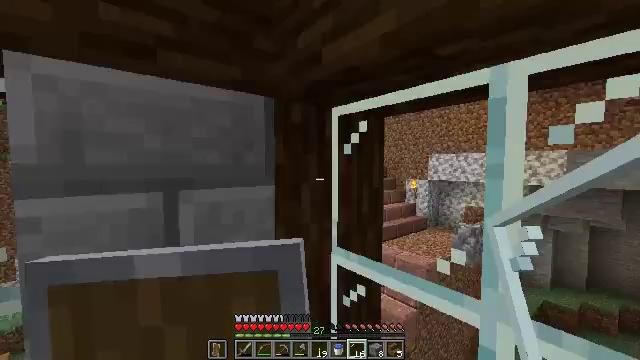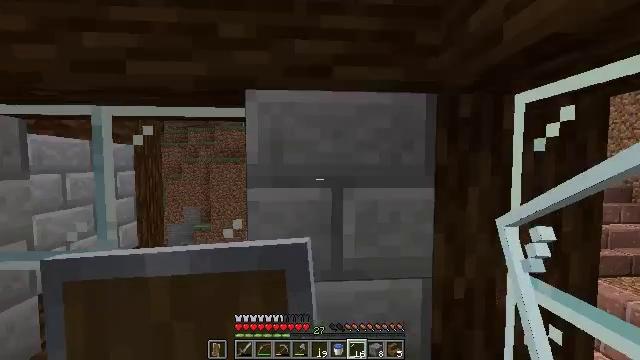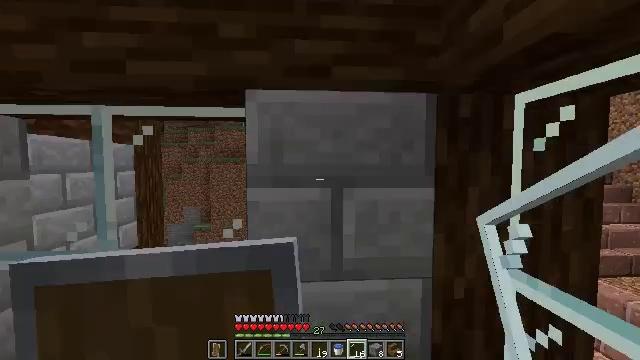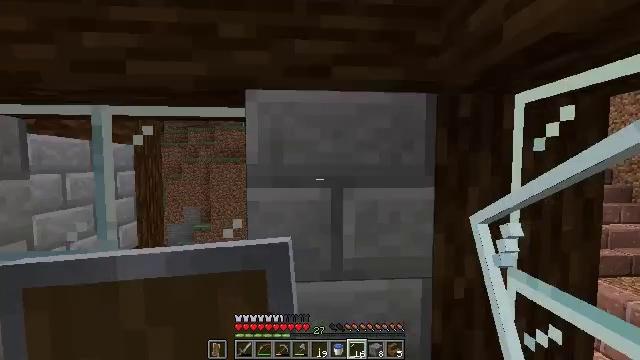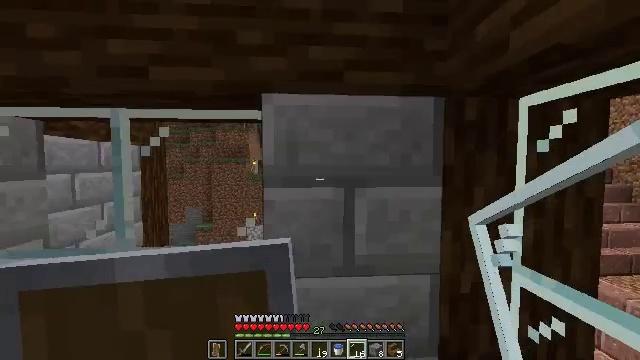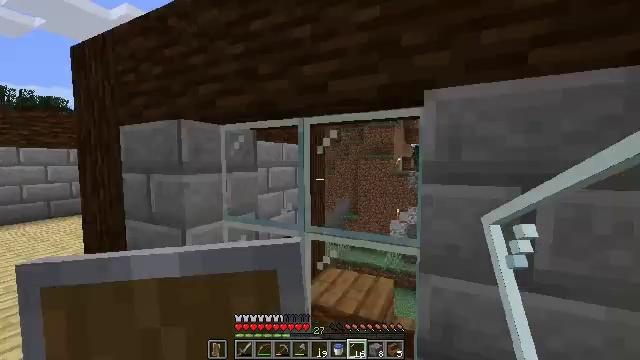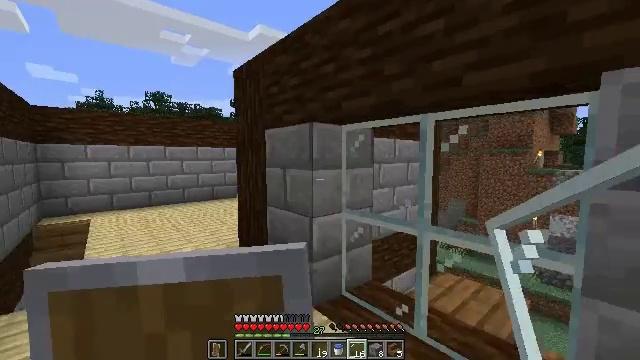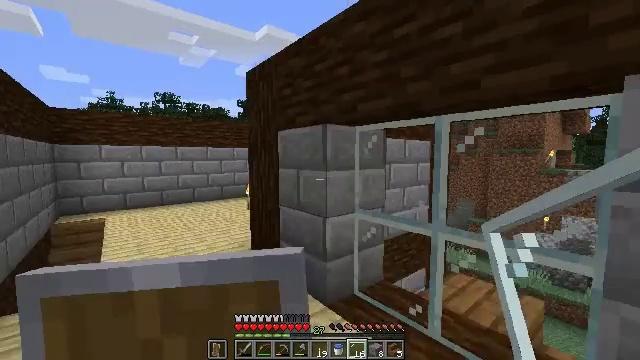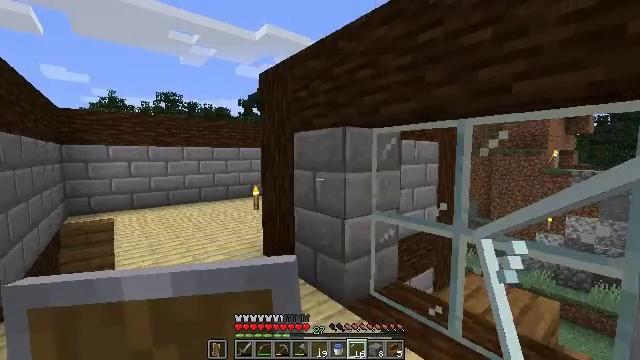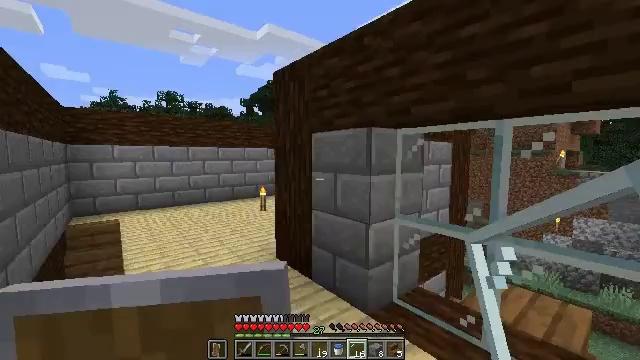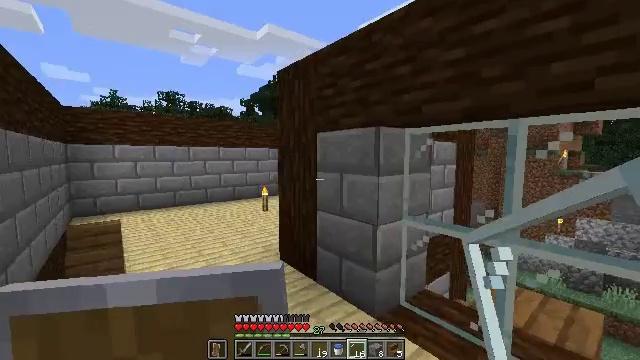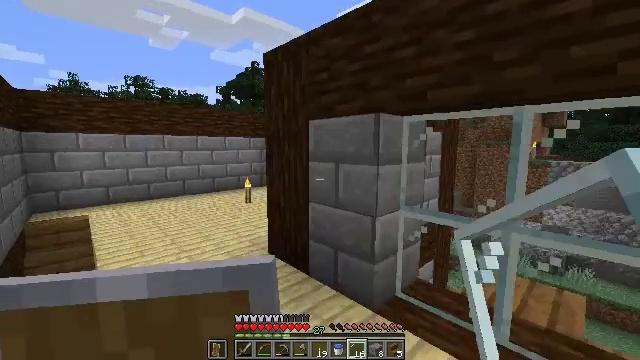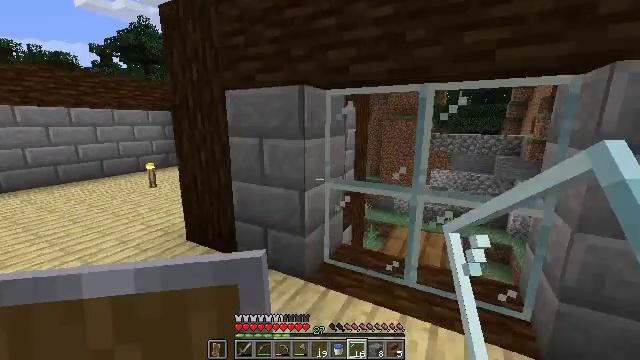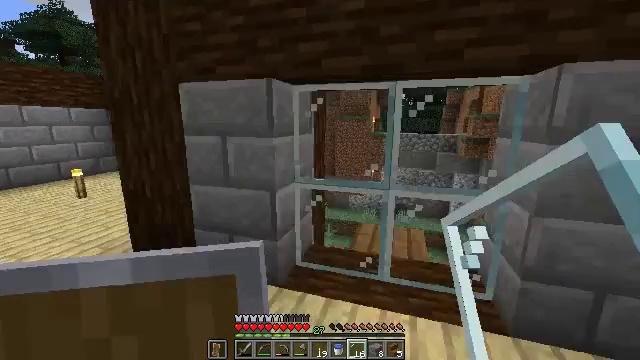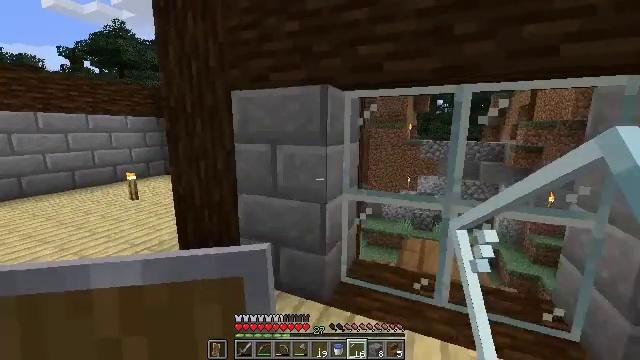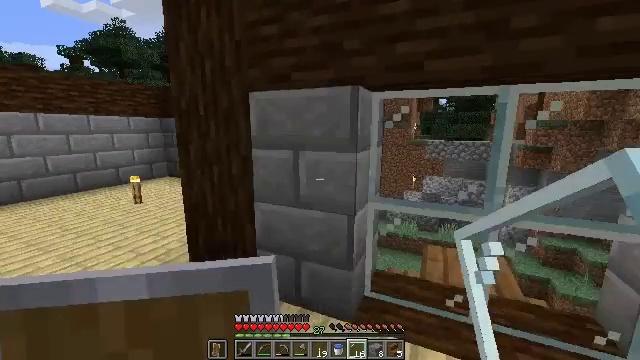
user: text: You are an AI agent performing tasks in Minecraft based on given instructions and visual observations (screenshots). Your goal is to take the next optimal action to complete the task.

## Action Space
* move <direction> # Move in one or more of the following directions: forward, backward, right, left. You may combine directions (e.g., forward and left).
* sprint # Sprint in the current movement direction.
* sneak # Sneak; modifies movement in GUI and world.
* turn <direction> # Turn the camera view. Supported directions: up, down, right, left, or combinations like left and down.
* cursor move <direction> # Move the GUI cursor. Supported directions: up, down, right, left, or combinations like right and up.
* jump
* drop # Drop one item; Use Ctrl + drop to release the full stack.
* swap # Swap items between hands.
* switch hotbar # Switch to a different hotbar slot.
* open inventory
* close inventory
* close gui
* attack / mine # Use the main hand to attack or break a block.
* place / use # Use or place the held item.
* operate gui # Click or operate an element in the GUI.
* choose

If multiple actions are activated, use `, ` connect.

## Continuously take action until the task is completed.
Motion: motion action
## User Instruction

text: Attack the stone bricks to gather materials.
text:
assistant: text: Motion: turn left
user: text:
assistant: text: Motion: no_op
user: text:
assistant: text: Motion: no_op
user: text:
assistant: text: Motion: move back and move left
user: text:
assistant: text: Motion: move back and move left, turn left
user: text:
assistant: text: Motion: move back and move left, turn left
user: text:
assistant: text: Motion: move left, turn left
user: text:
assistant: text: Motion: move forward and move left
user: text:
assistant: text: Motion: move forward and move left
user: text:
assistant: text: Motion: move forward and move left
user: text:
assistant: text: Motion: move forward and move left, turn right and down
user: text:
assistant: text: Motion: move forward and move left, turn right and down
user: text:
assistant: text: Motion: move forward and move left, turn right
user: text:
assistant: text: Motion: move forward and move left, turn left and up
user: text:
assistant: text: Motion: move forward and move left
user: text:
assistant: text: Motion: move left
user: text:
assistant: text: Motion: move left, turn right
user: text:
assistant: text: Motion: move back and move left, turn right and up
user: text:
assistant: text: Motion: move back and move left, turn right
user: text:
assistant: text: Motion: move back and move left, turn right
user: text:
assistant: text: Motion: move back and move left
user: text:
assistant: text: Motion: move back and move left, turn right
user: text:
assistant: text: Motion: move back and move left, turn right and up
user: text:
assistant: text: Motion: move back and move left, turn right
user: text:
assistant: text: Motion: move back and move left, turn right and up
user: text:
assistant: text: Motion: move back and move left, turn right and up
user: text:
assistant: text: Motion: move left, turn right
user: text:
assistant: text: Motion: move left
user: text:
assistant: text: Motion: move left
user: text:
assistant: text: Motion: move left, turn right